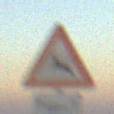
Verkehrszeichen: WildwechselRechts
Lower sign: LaengeEinerStrecke1
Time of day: SunriseSunset
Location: Outdoor (Nature)
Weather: Clear
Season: NotSpecified
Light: Natural